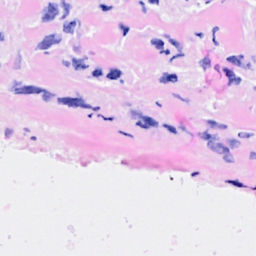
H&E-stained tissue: Breast